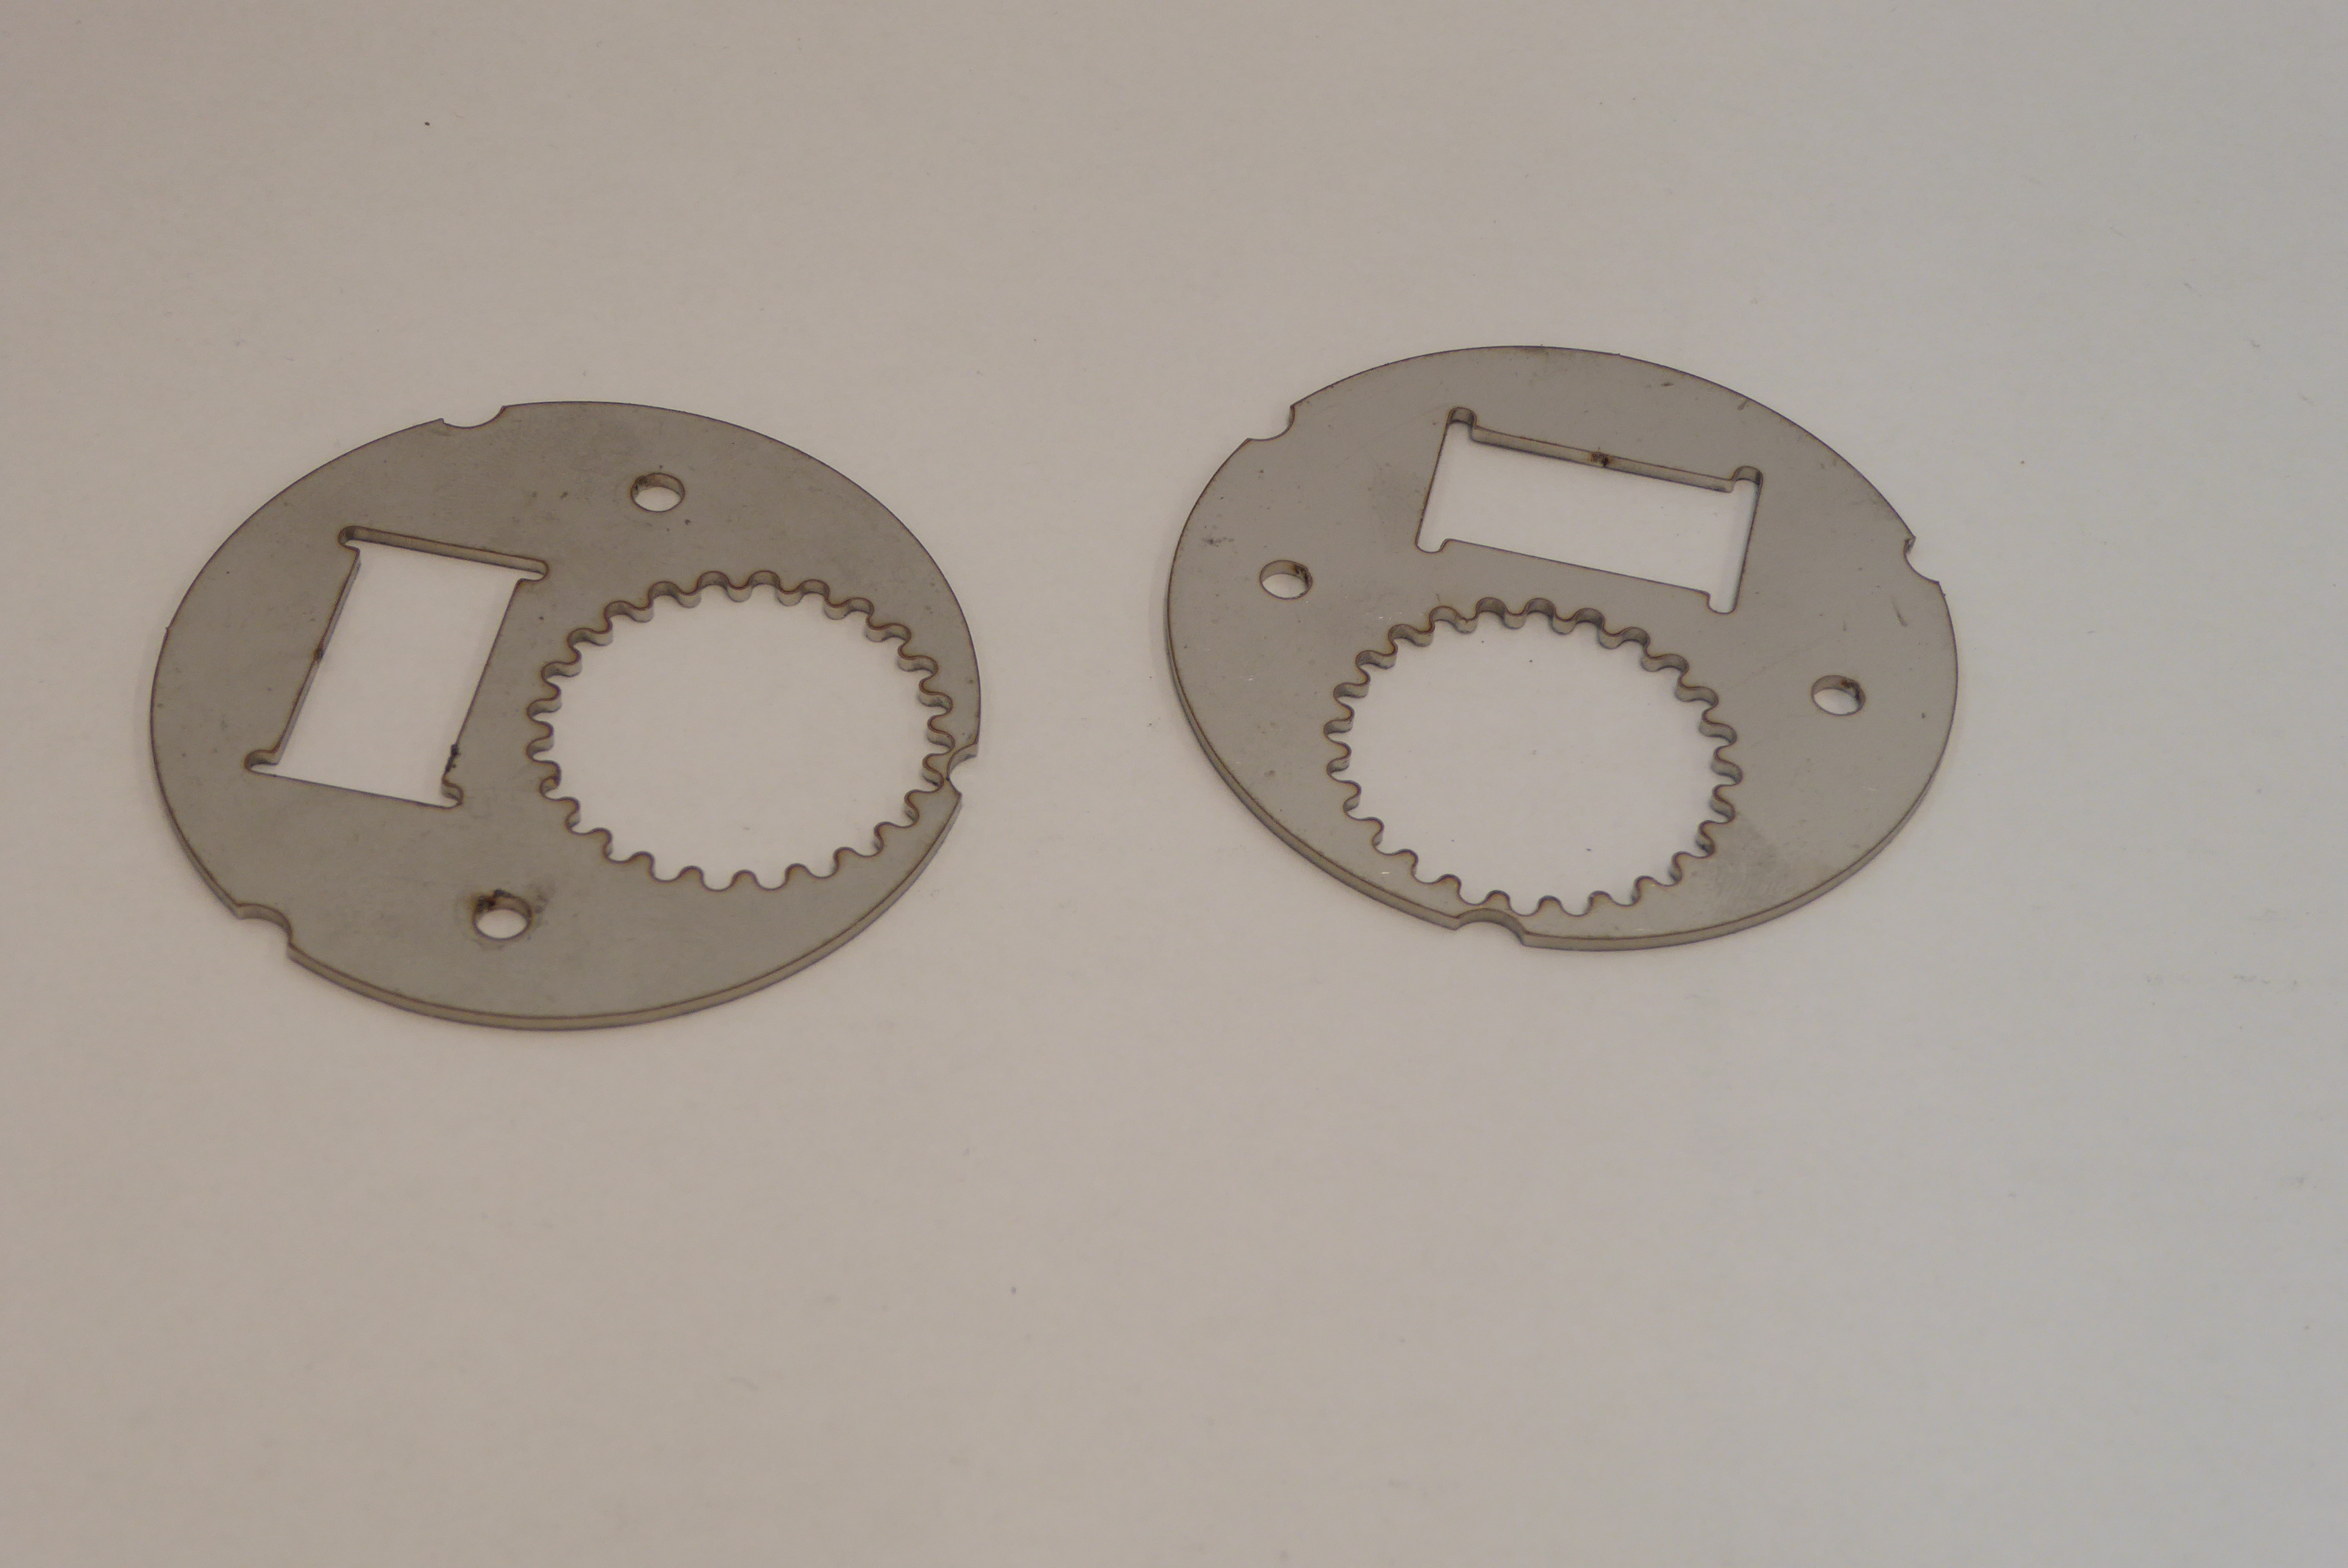
Label: Bottle Opener - Inlay